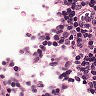
Metastatic tissue present: no